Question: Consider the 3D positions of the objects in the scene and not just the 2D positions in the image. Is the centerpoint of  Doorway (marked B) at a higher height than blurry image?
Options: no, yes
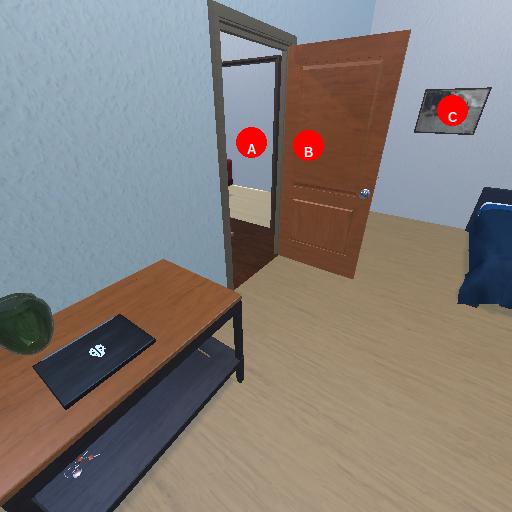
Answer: no